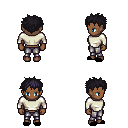
a pixel art fantasy rpg character, female body template, human, dark skin, white long-sleeve shirt, metal pants, raven bedhead hairstyle, black slippers, four views (front, back, left, right), 2x2 character sprite sheet, small pixel art, hard edges, no anti-aliasing